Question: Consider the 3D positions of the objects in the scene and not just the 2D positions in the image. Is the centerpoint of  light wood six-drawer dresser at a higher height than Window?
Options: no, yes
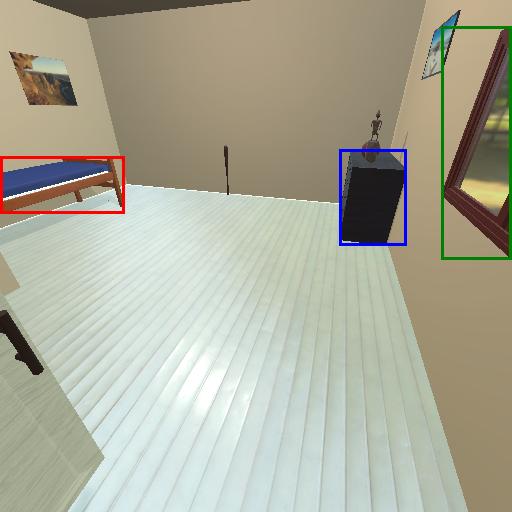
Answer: no